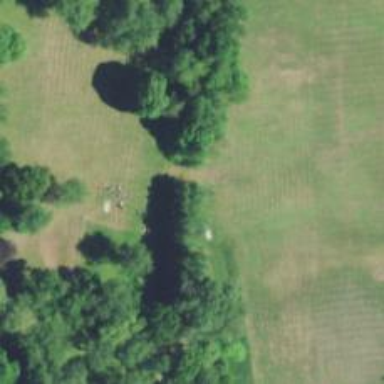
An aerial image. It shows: Disc golf tee.